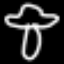
Label: mushroom